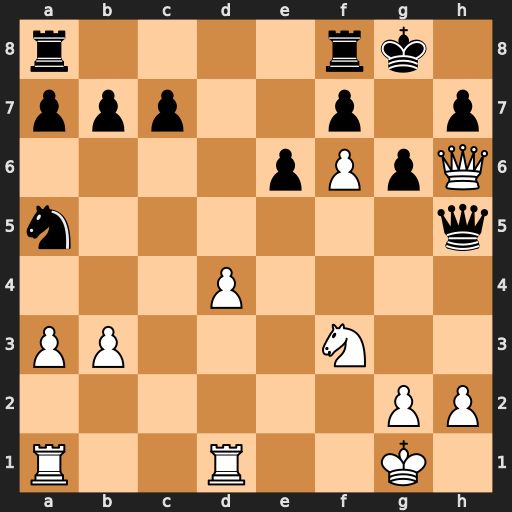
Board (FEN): r4rk1/ppp2p1p/4pPpQ/n6q/3P4/PP3N2/6PP/R2R2K1
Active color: w
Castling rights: -
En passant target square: -
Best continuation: Qg7#